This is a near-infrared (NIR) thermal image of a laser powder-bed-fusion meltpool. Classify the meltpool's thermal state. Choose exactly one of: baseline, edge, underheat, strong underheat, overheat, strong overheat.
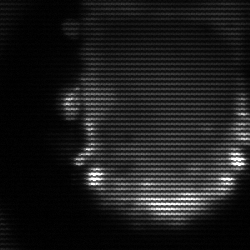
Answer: baseline